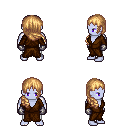
a pixel art fantasy rpg character, male body template, dark elf, purple skin, brown robe, white pants, light blonde right-swept hairstyle, metal gloves, four views (front, back, left, right), 2x2 character sprite sheet, small pixel art, hard edges, no anti-aliasing